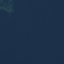
Land use / land cover class: SeaLake